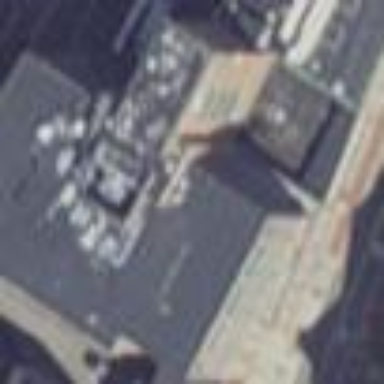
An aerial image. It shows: Office building with black roof.